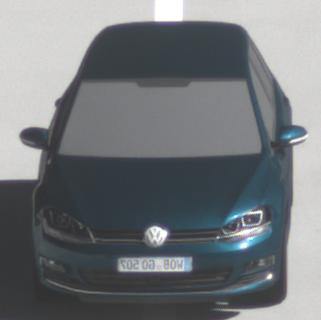
Make: VW
Model: Golf 1.2 TSI BMT
Detailed model: Golf (VII)
Model produced from: 2012/11
Model produced until: 2014/05
Doors: 3
Color: blue
Road condition: dry road
Daytime: morning or afternoon
Contrast: high contrast